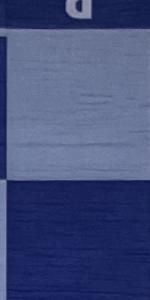
Label: Empty